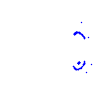
Particle: kaon